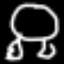
Label: frog